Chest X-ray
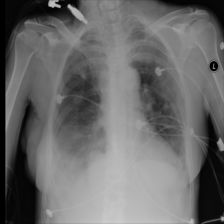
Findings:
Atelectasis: negative
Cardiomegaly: negative
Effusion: negative
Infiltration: negative
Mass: positive
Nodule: positive
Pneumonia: negative
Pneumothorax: negative
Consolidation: negative
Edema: negative
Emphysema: negative
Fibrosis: negative
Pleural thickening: negative
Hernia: negative